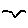
Label: bird